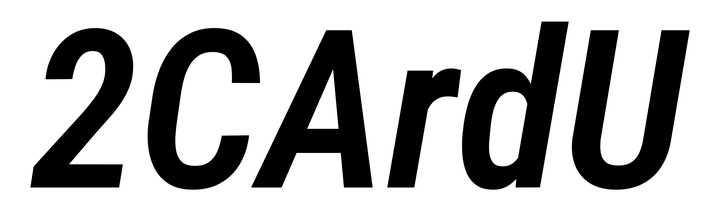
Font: Roboto-Italic_Condensed_SemiBold_Italic